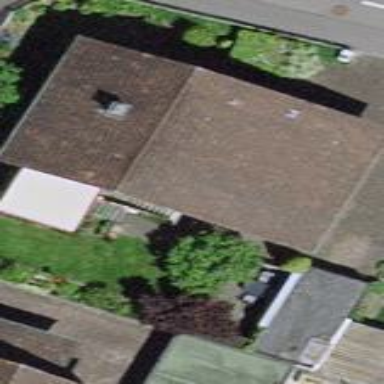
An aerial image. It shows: Semi-detached house with saltbox roof.